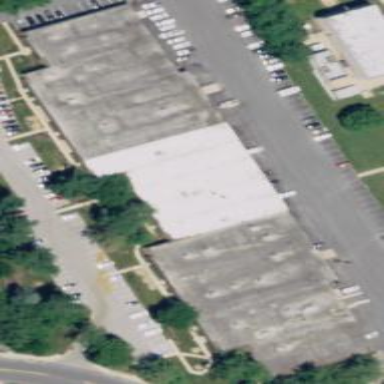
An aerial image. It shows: Commercial building.